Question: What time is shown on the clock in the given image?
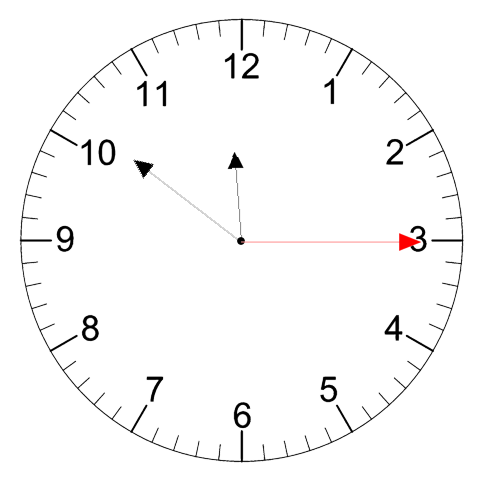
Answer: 11:51:15